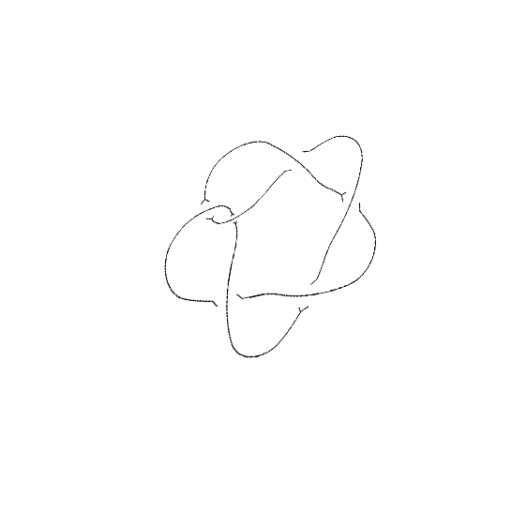
Crossing number: 6